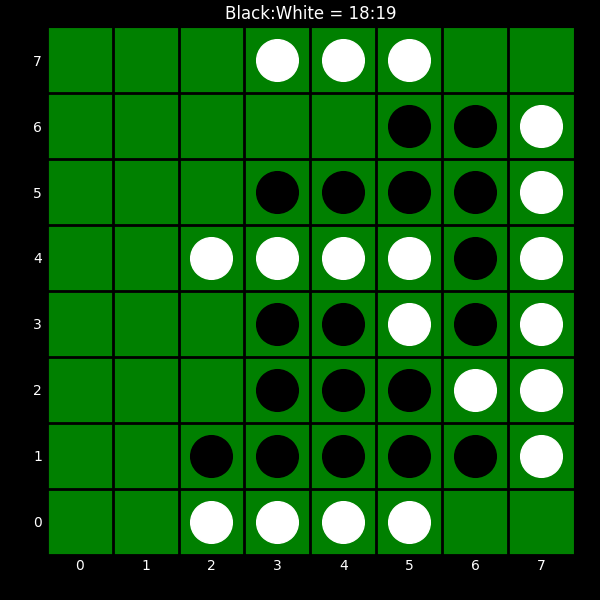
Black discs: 18
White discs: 19